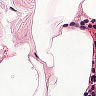
Metastatic tissue present: no